Question: I'm a little bit stuck here..
This is <URL> I'm working on:
The issue I'm having is that the images in the 'In der Nahe'-box on the right seam to have a blur effect on them. And I can't figure out where that is coming from.
I suspect CSS, or JS since when opening the images in a new tab, they show as bright as they are:

Usually Firebug, or Chrome Dev Tools help me finding the origin of such issues, but in this case I can't find any 'opacity' or 'filter' attribute in there.
What am I missing? What other ways are there to give a blur effect to an image?
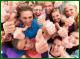
Answer: There's an 'opacity: 0.7' rule on the entire 'div'; the one of class 'notes'.